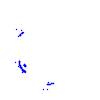
Particle: proton